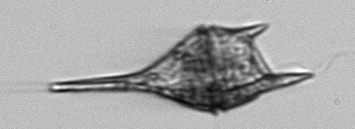
Label: Tripos_lineatus